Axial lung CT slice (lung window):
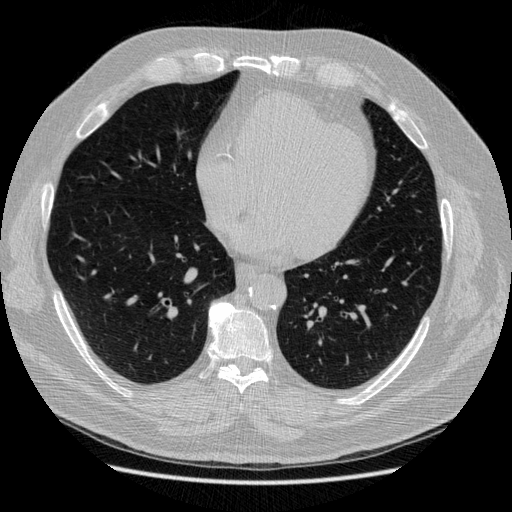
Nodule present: no